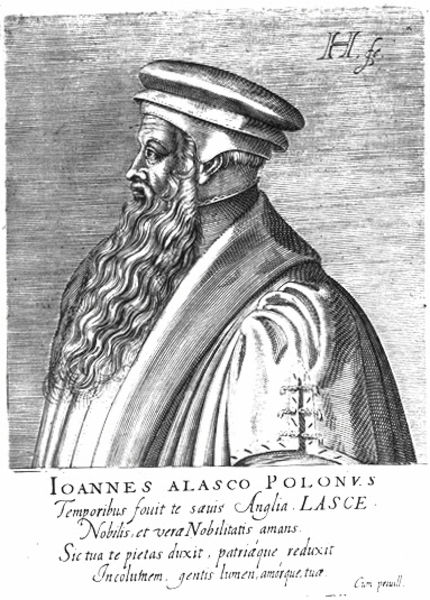
Titel: Bildnis des Johann von Lasco
Künstler: Hendrik (d.Ä.) Hondius
Institution: (Seriendruck)
Schlagwörter: mann, umhang, weiß, grau, hintergrund, hut, mund, nase, ohr, profil, schwarz, zeichnung, schal, haube, alt, bart, jacke, kappe, mütze, arm, augen, falten, gesicht, johannes, kragen, lang, samt, vollbart, ärmel, bildnis, hals, portrait, porträt, signatur, auge, gewand, halbfigur, mantel, schnur, schnüre, brustbild, locken, ohren, renaissance, schulter, kopfbedeckung, holzschnitt, schrift, grafik, graphik, linien, dick, inschrift, robe, foto, buch, druck, schraffur, schwarz weiß, holzstich, stich, seite, text, buchstaben, gravur, portrai, tinte, prediger, initialien, halbprofil, priester, kreagen, beleibt, gelehrter, zeilen, heilig, stiche, kupferstich, opa, weise, gewellt, klassisch, schlitz, latein, lateinisch, reformation, evangelist, gewandt, stichd, langer bart, polen, pole, schwarz wei?, voluminös, ioannes, joannes, alasco, alsaco, ionnes, johannes a lasco, johannes alasco polones, kalvinismus, polones, polonus, munde, behäbig, h, bescheirbung, lasce, ioannes alasco polobv,s, alscso